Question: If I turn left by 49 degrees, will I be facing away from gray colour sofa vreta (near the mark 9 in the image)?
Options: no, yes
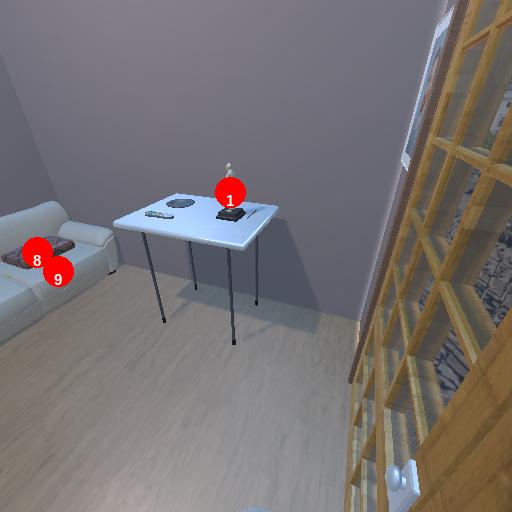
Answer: no